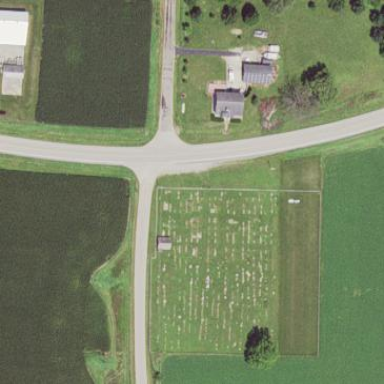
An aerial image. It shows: Graveyard area designated as cemetery.